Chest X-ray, PA view. Patient: 63 years old, sex M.
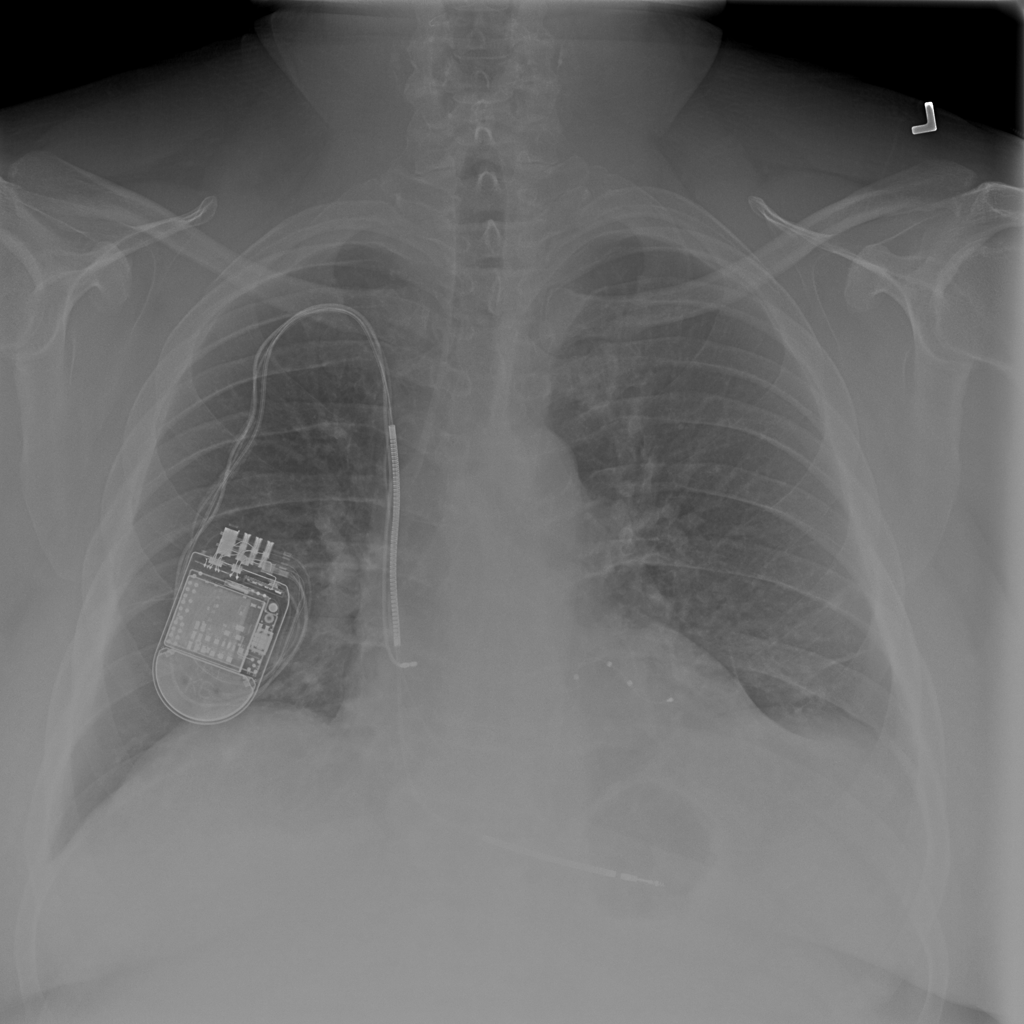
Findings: No Finding